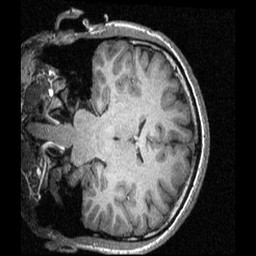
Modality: T1w
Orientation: coronal